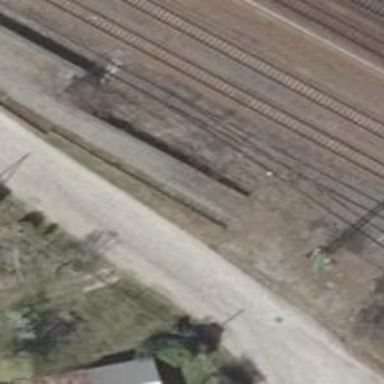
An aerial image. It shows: Railway switch with the turnout pointing to the right.